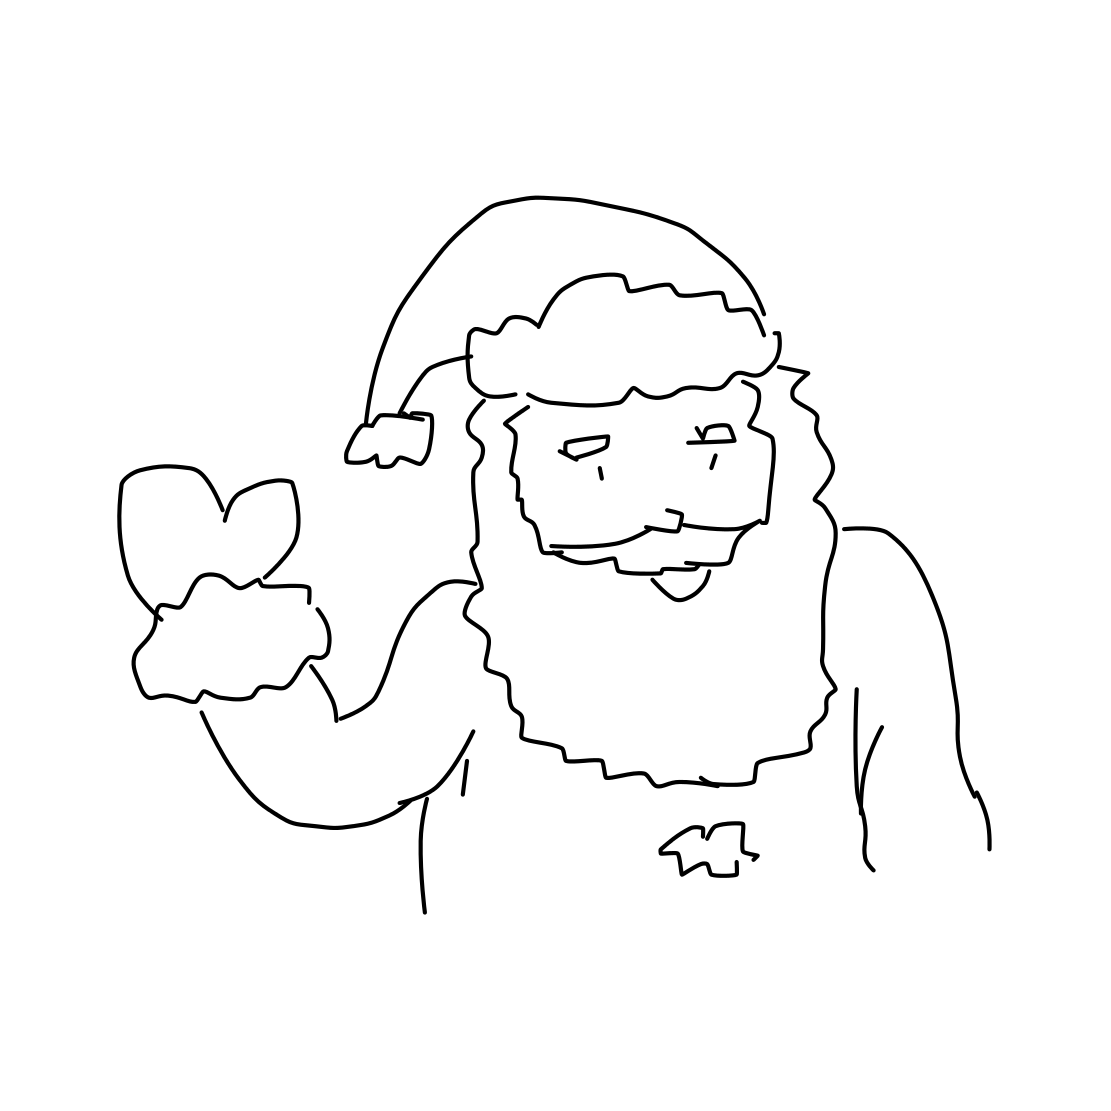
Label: santa claus